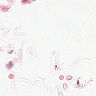
Metastatic tissue present: no